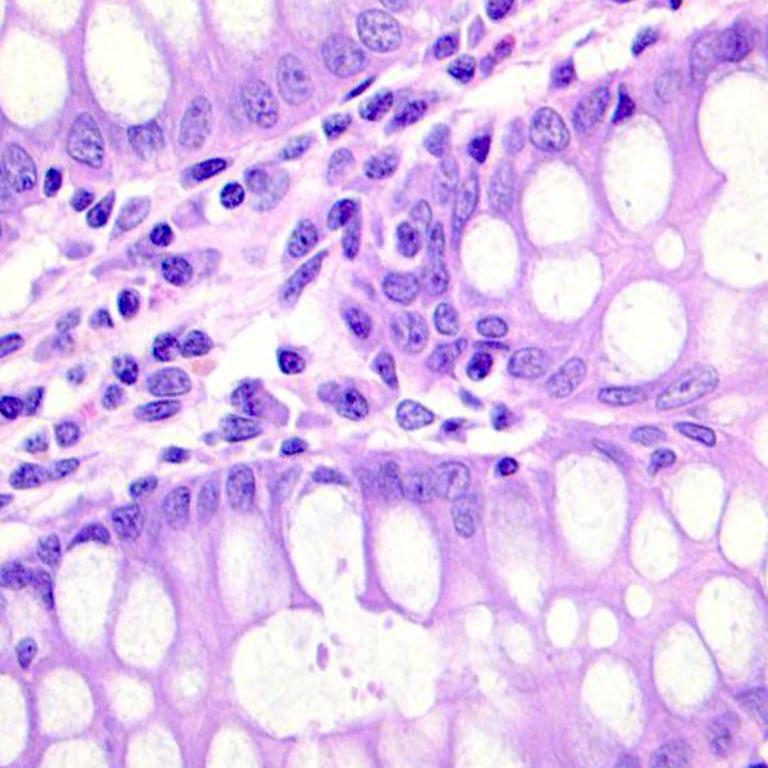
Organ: colon
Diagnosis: benign